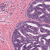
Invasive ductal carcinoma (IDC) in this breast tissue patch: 1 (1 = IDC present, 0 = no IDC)